Interaction volume radius: 5 \u00c5
Interaction volume height: 10 \u00c5
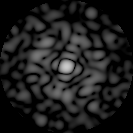
Disorder parameter: 0.8496